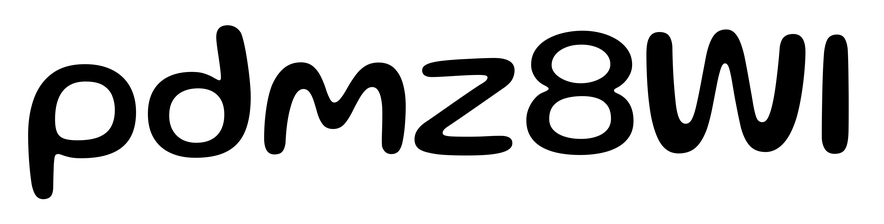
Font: Gluten_Regular